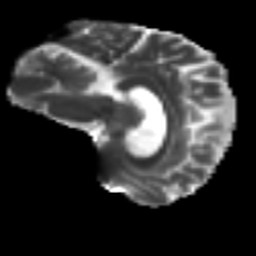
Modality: T2w
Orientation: sagittal
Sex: female
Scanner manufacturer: ge
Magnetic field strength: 3 T
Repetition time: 7 s
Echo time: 0.08 s